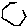
Label: hexagon